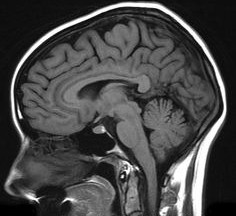
Label: notumor